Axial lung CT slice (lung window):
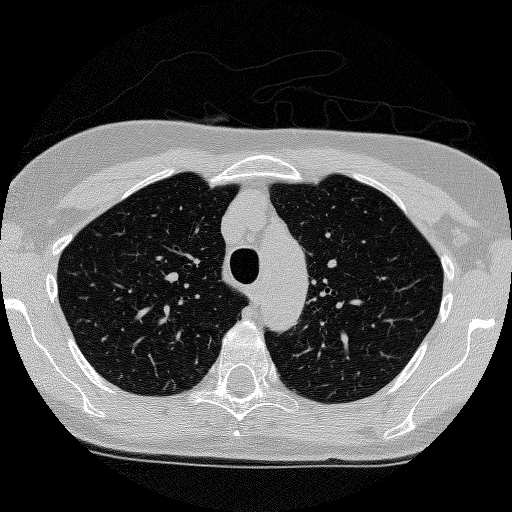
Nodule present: no